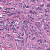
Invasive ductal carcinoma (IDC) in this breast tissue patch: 1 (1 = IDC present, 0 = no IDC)